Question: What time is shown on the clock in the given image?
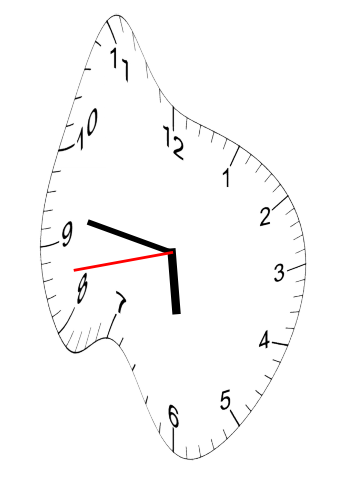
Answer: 05:46:43